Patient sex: F
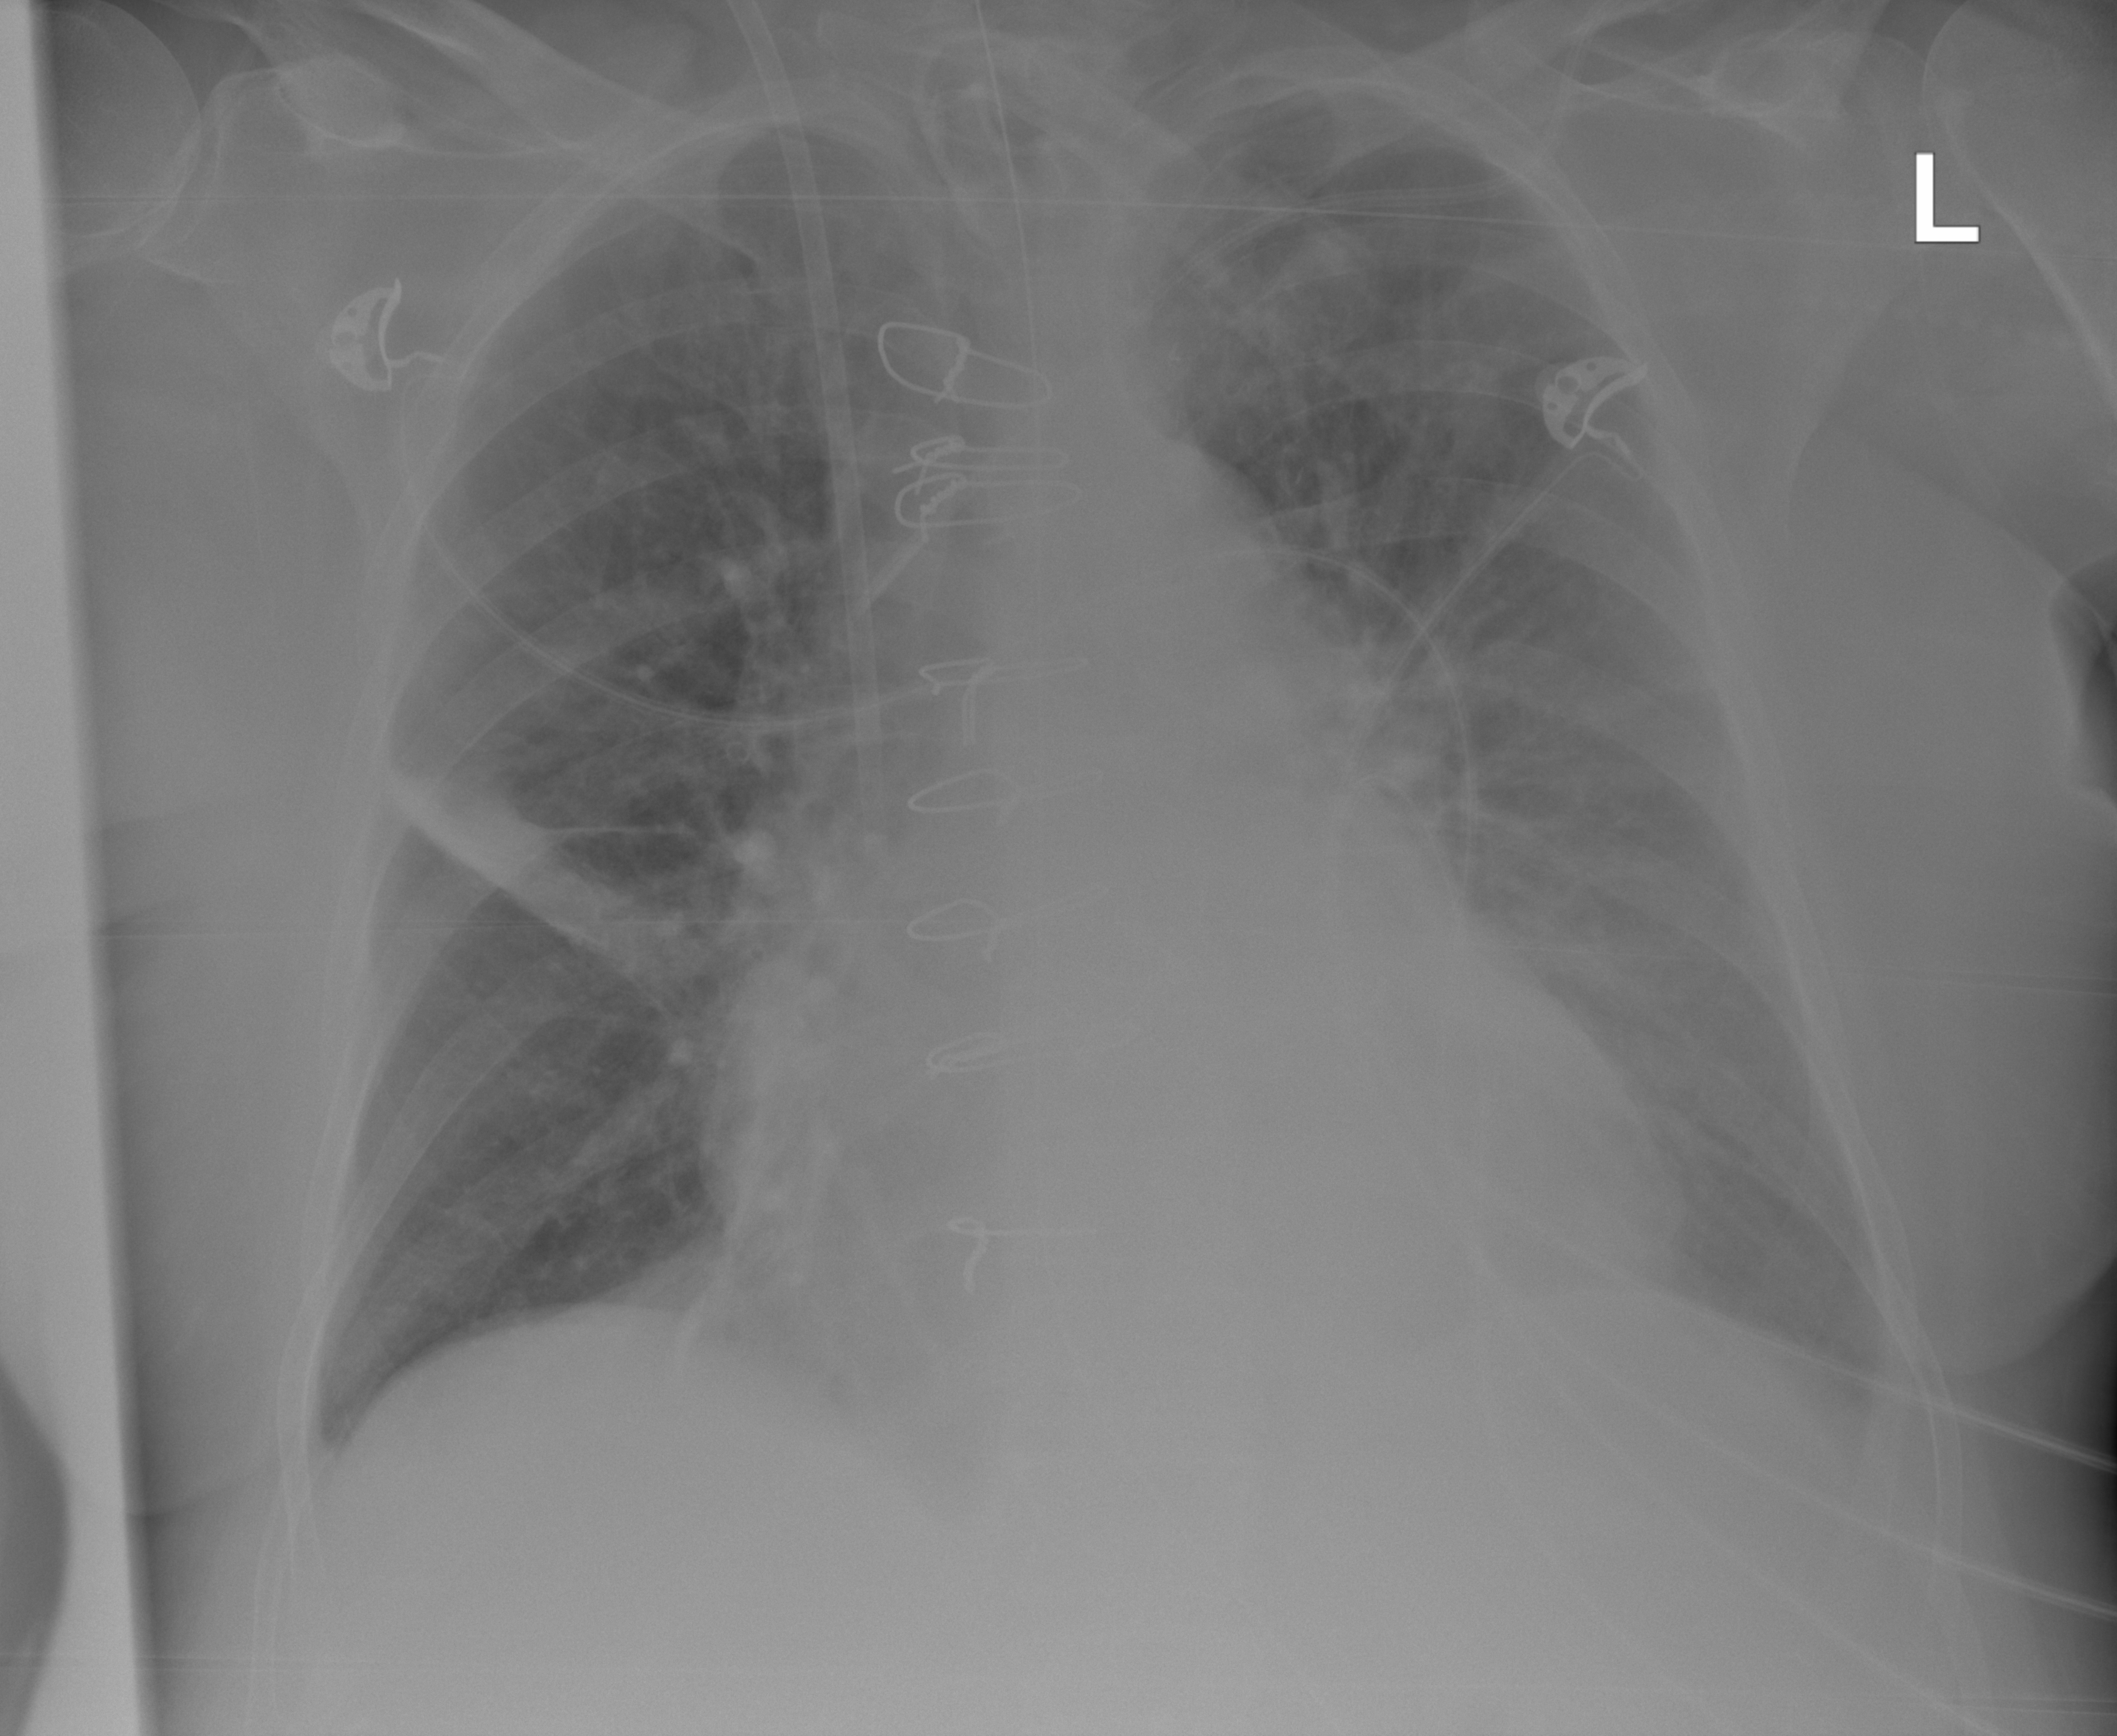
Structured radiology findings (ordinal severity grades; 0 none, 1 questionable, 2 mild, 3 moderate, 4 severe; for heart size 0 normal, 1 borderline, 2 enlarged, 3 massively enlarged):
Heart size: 2
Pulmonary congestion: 2
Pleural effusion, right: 2
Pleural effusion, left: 2
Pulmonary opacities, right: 0
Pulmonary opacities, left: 0
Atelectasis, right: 2
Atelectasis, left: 2